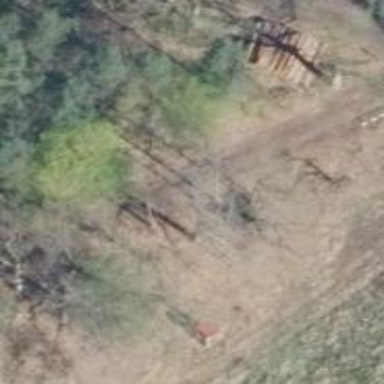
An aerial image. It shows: Hunting stand.